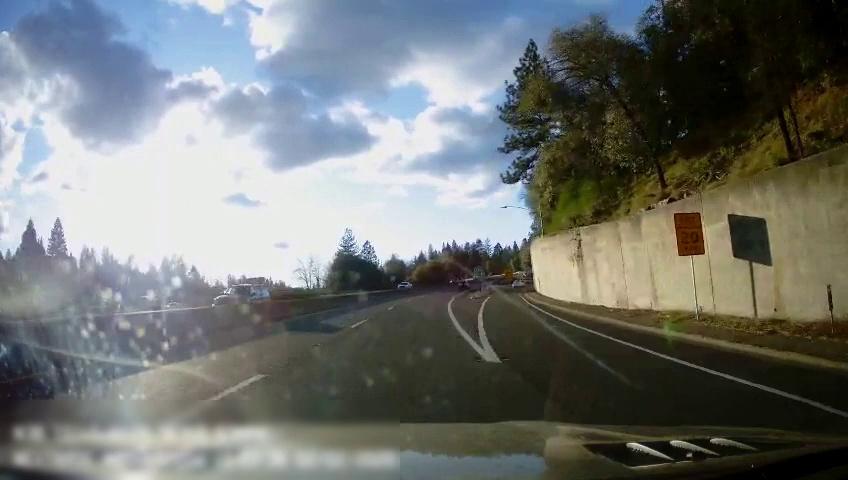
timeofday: Day
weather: Sunny
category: Drivable Space
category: Vehicles | SUV
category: Vehicles | Truck
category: Vehicles | Car
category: Vehicles | Car
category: Lanes | Alternate Lane
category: Lanes | Current Lane
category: Lanes | Alternate Lane
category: Lanes | Alternate Lane
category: Lanes | Alternate Lane
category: Traffic | Signs
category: Traffic | Signs